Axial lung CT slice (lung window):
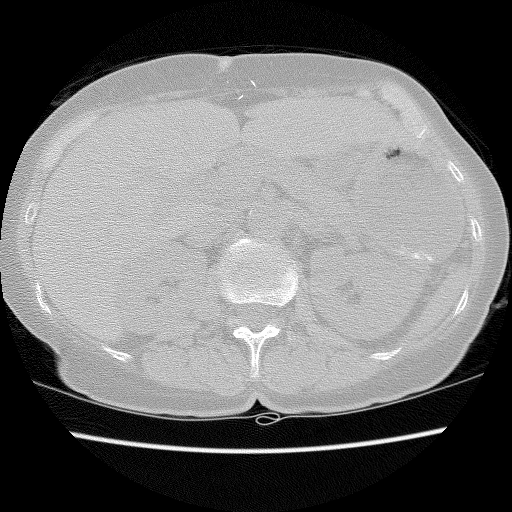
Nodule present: no